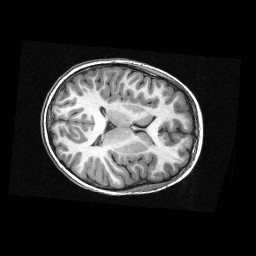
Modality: T1w
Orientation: axial
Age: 10
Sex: female
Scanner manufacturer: siemens
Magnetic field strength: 3 T
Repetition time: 2.3 s
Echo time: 0.00336 s